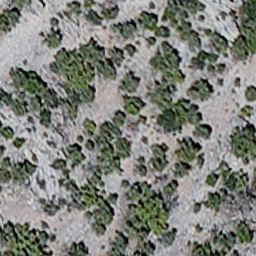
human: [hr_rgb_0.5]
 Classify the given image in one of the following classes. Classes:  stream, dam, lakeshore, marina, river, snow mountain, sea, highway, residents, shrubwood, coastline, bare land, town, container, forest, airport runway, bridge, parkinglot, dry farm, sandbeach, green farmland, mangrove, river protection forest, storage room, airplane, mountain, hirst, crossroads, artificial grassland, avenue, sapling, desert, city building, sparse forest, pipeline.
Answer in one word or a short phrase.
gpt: sparse forest